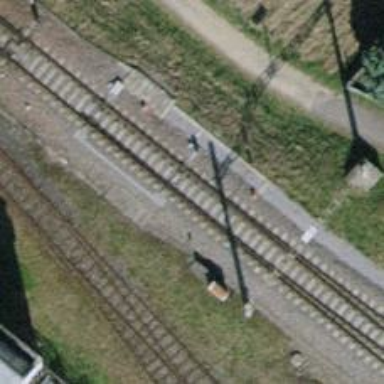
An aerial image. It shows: Railway switch.